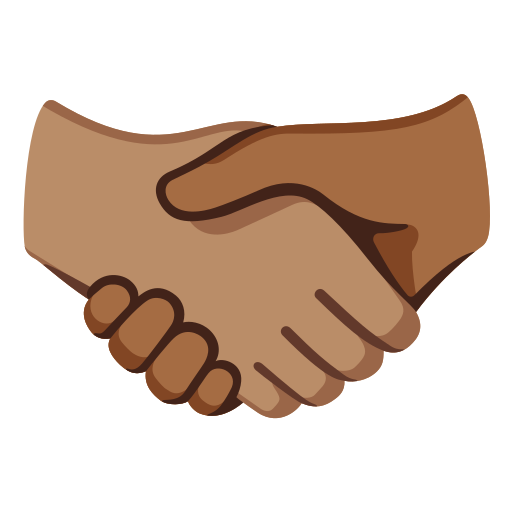
Emoji: 🫱🏽‍🫲🏾